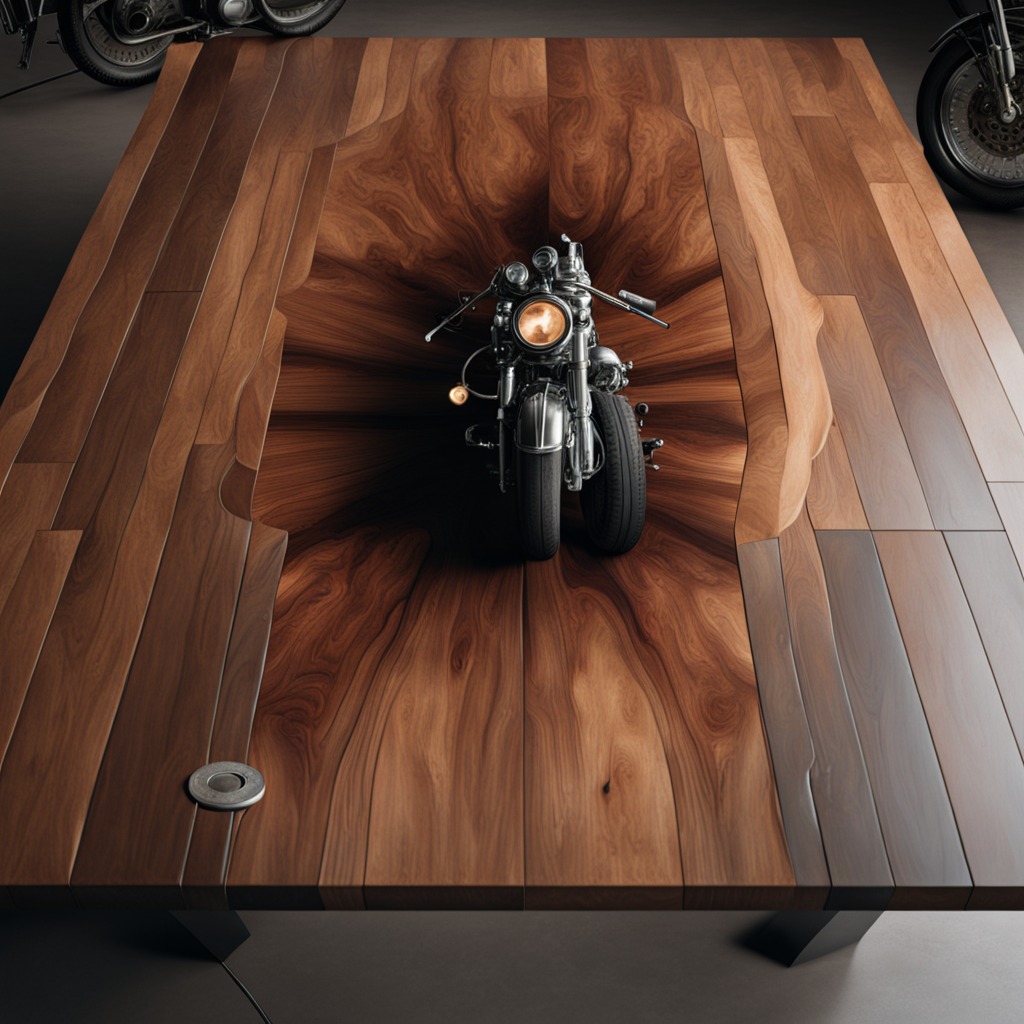
A flat metal washer is lying on the wooden table in the vintage motorcycle garage.